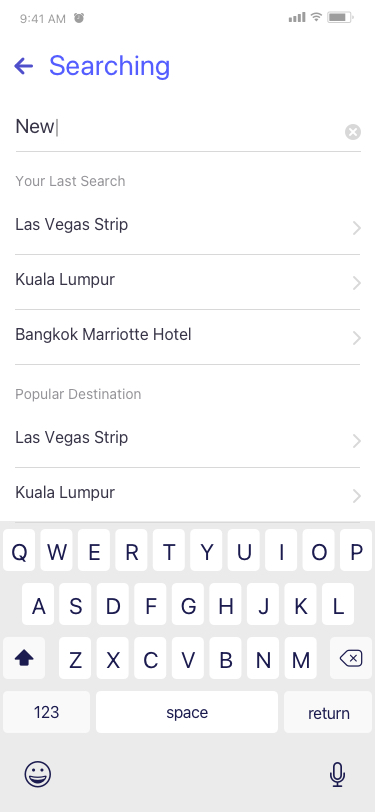
Text in this UI design:
Las Vegas Strip
Las Vegas Strip
Kuala Lumpur
Bangkok Marriotte Hotel
Kuala Lumpur
Searching
New|
Your Last Search
Popular Destination